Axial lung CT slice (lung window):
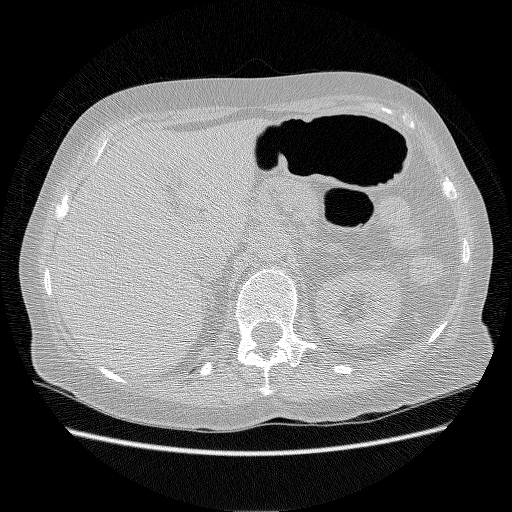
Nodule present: no